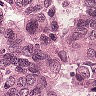
Metastatic tissue present: yes